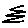
Label: zigzag